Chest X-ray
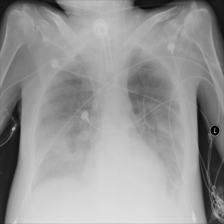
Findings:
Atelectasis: negative
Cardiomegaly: negative
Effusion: negative
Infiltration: positive
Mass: negative
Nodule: negative
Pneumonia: negative
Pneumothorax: negative
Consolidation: negative
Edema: negative
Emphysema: negative
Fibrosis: negative
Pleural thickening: negative
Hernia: negative